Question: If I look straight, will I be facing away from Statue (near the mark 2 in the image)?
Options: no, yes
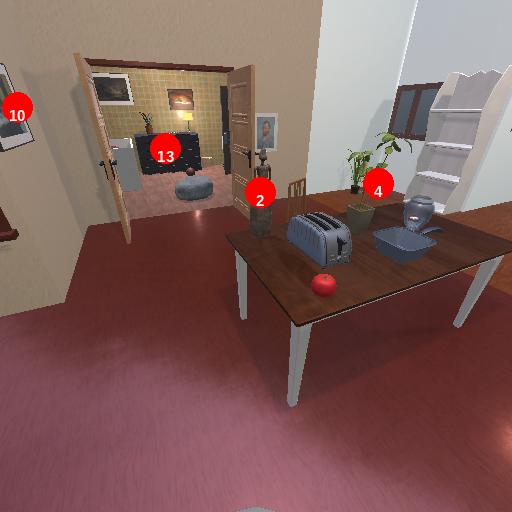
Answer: no